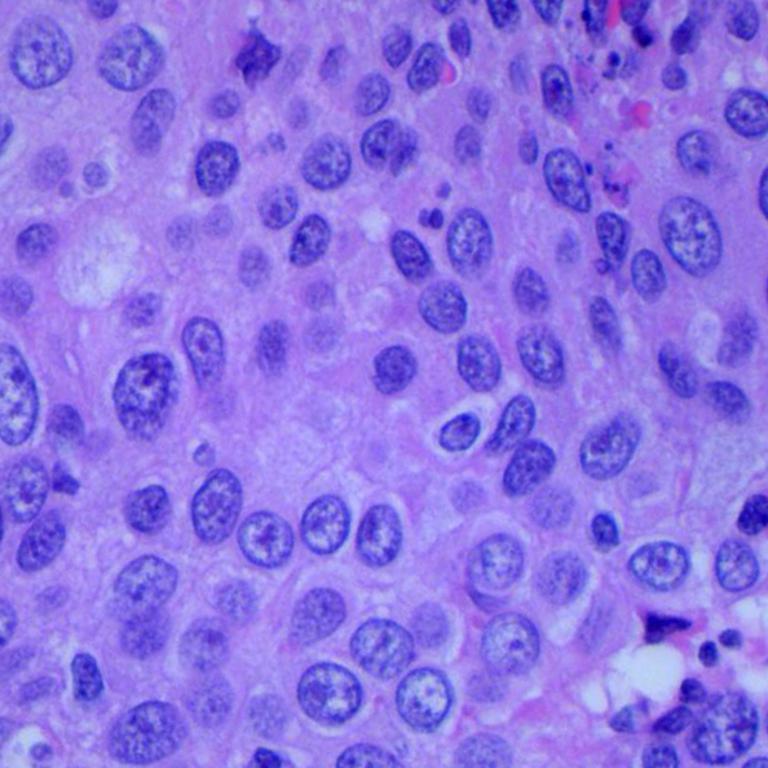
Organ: lung
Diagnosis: squamous carcinomas